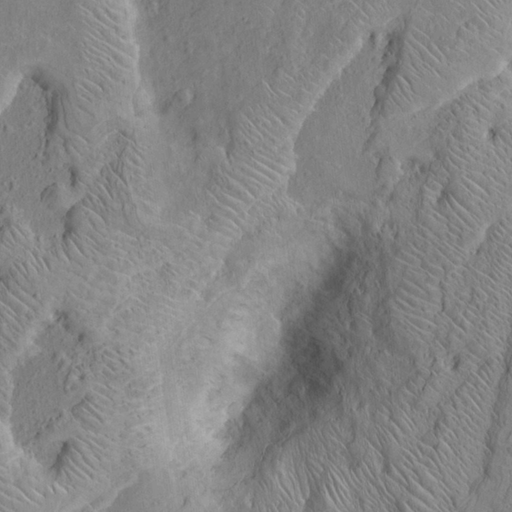
Objects detected: cone